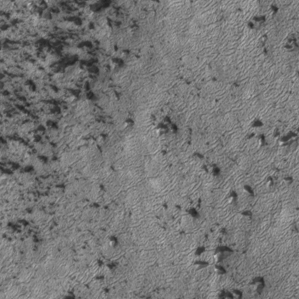
Label: frost